Aerial crown-view tile of a tropical tree (Barro Colorado Island, Panama), acquired 20250414:
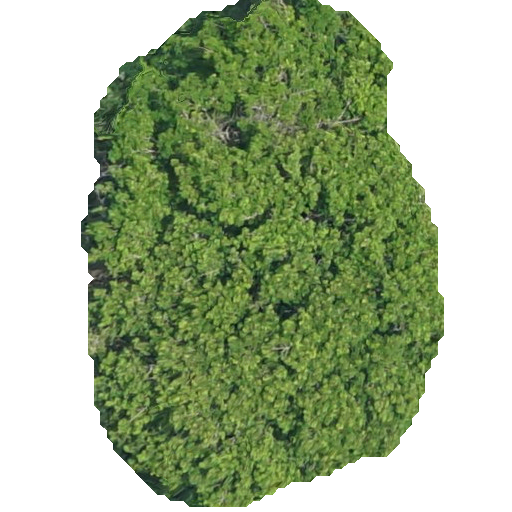
Species: Jupunba macradenia
GBIF accepted scientific name: Jupunba macradenia
Crown area: 214.524 m²